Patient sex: F
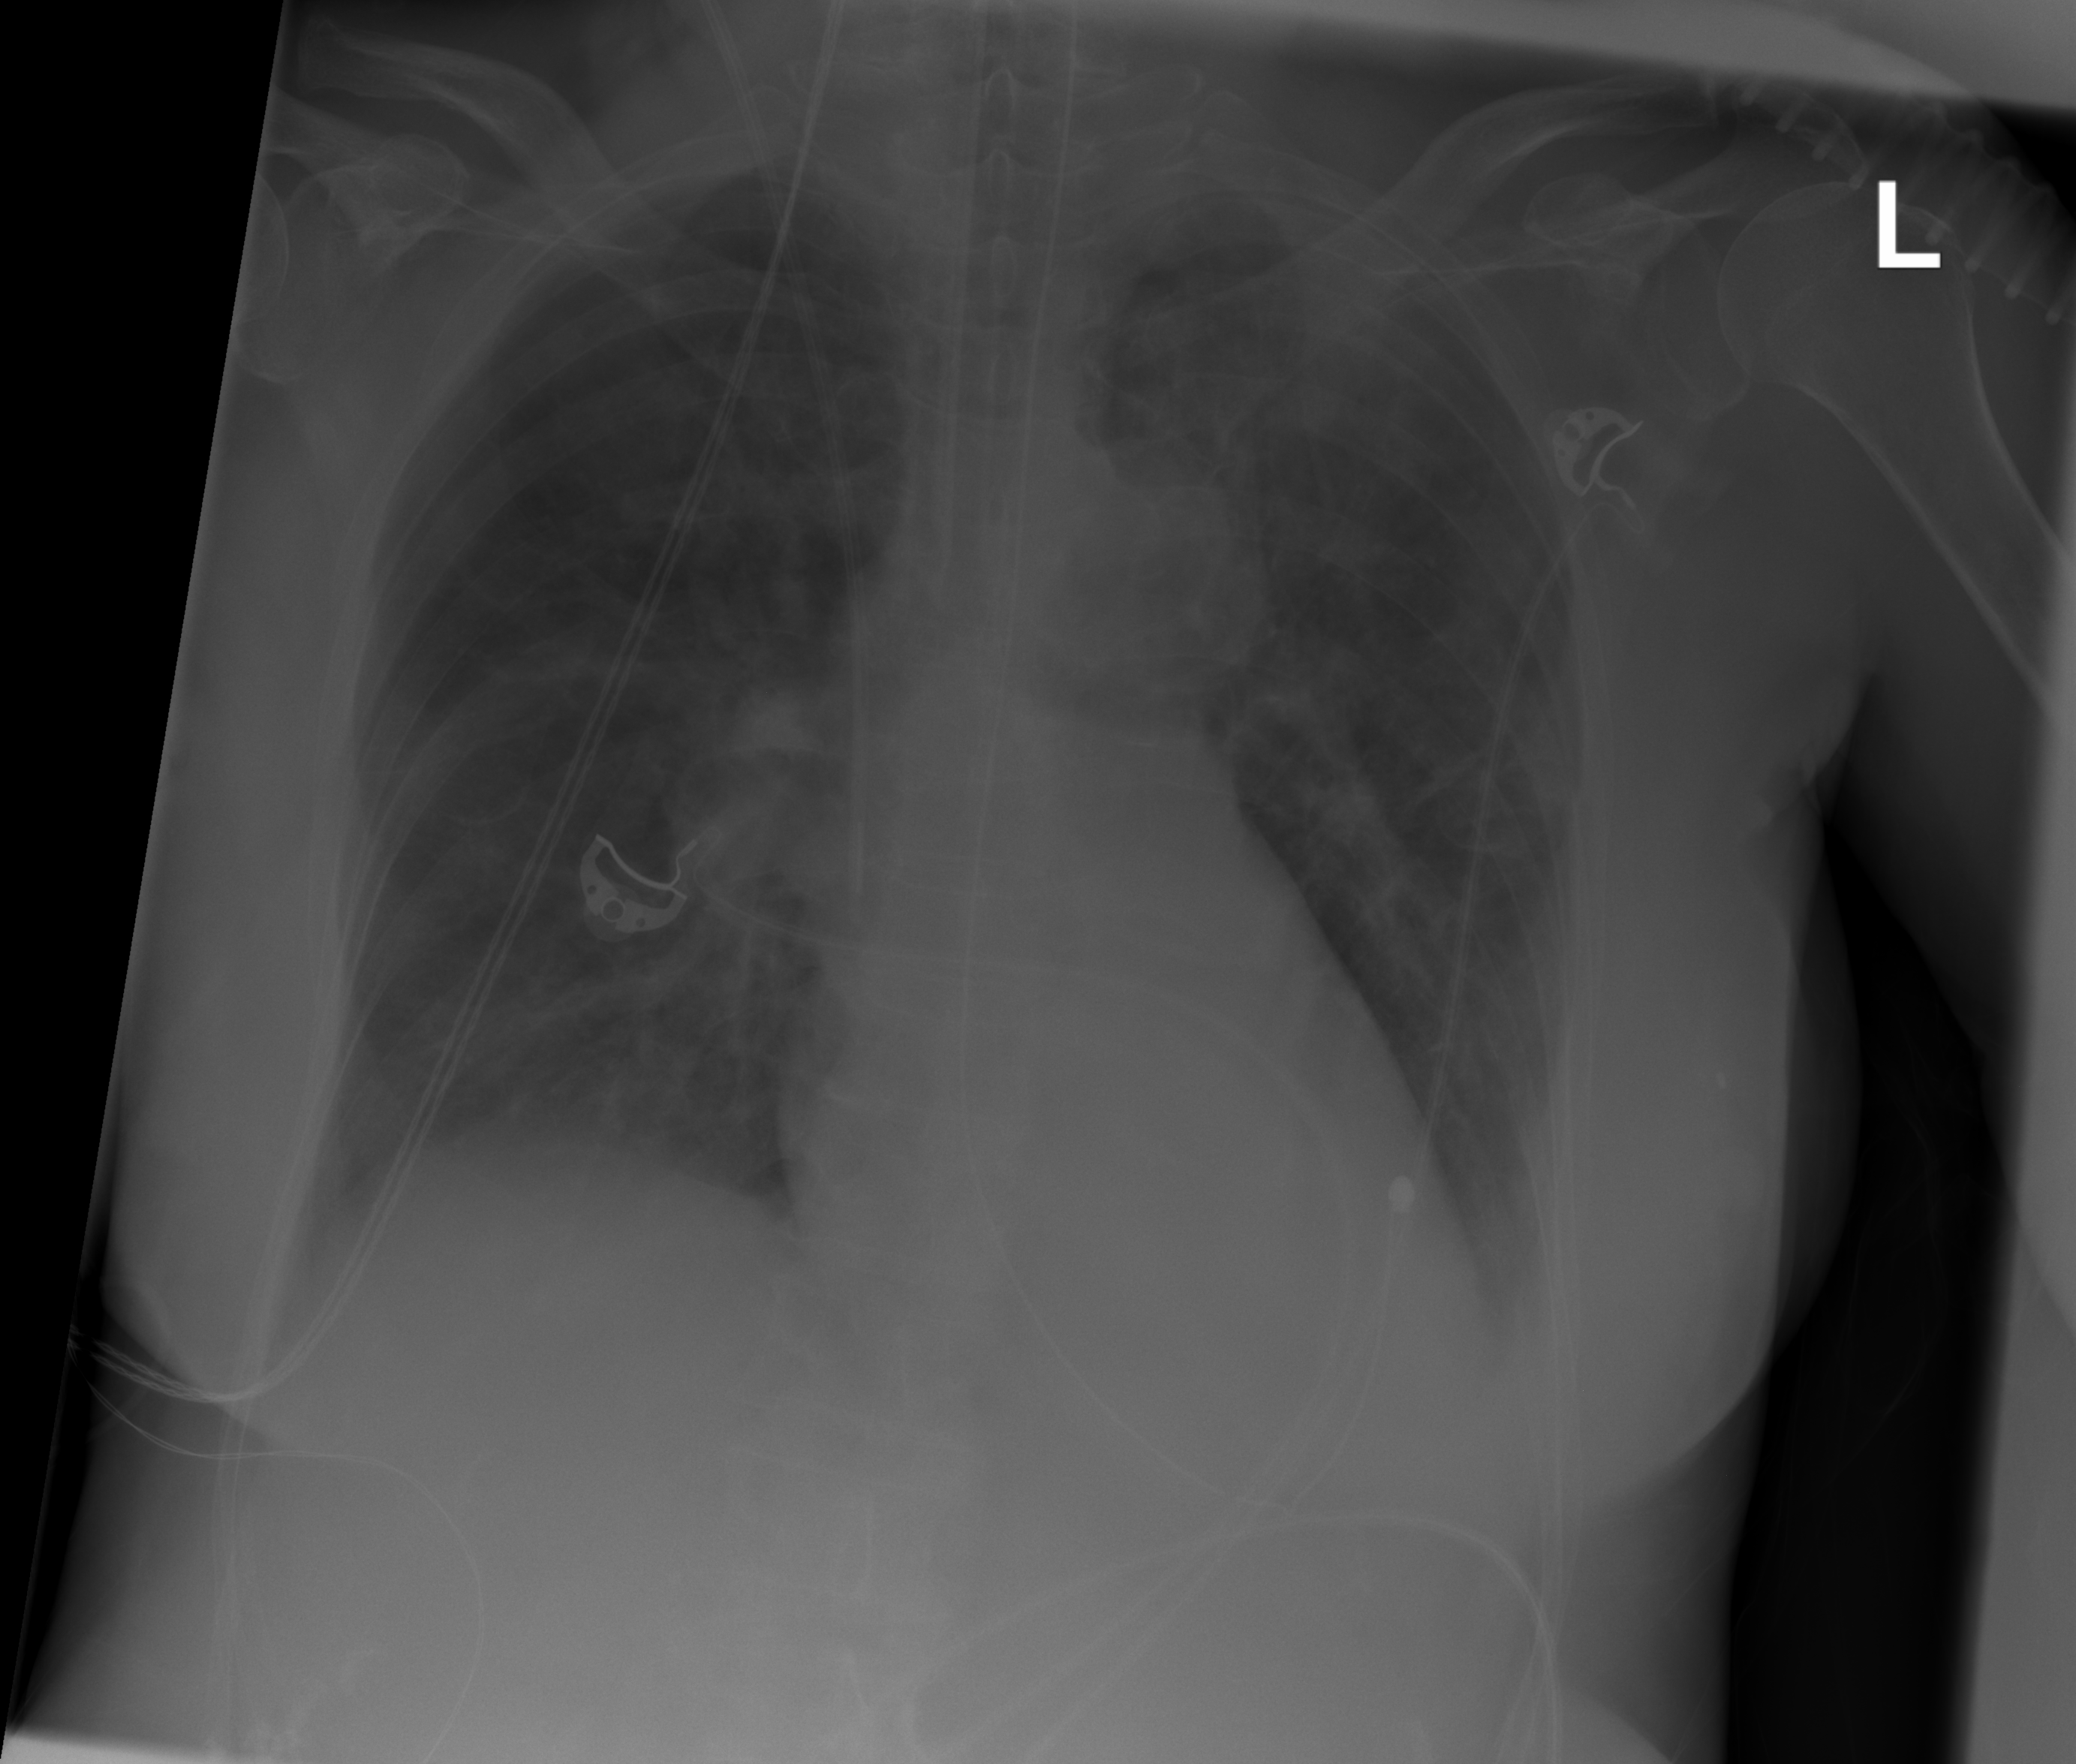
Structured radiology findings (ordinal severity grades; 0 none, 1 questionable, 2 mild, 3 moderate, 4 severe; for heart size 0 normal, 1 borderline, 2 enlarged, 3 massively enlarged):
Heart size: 0
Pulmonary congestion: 0
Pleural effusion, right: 0
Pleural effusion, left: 2
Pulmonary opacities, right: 0
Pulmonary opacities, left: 2
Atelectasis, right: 0
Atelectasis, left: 2